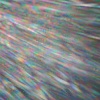
Label: sunburn